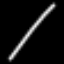
Label: line